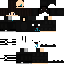
A female human skin with dark skin, wearing brown long hair dressed in a black hoodie and black pants, featuring a closed mouth.